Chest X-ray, AP view. Patient: 26 years old, sex M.
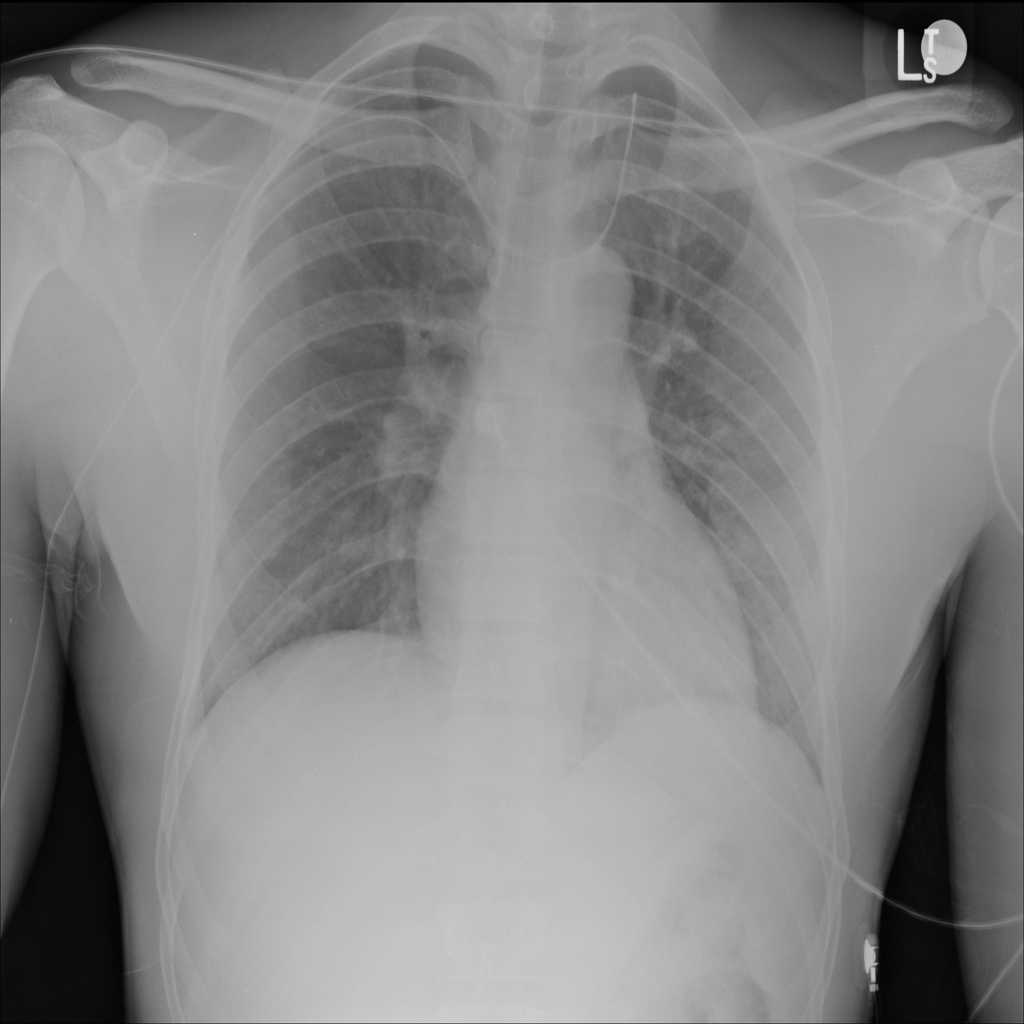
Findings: No Finding